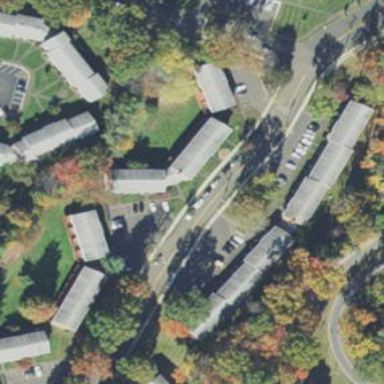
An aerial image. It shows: Image showing building with apartments.